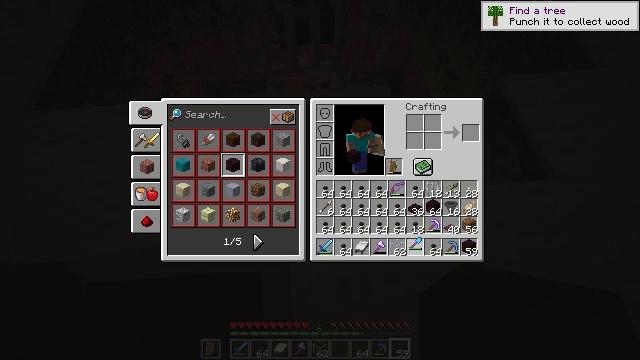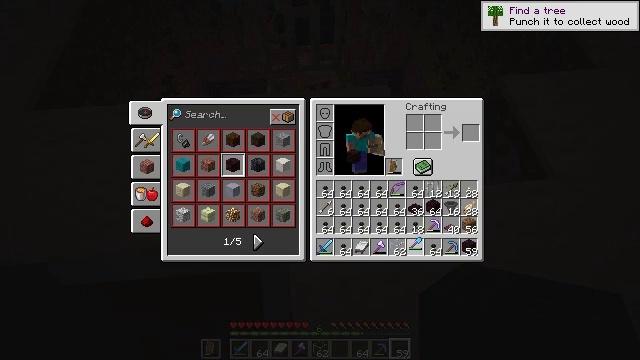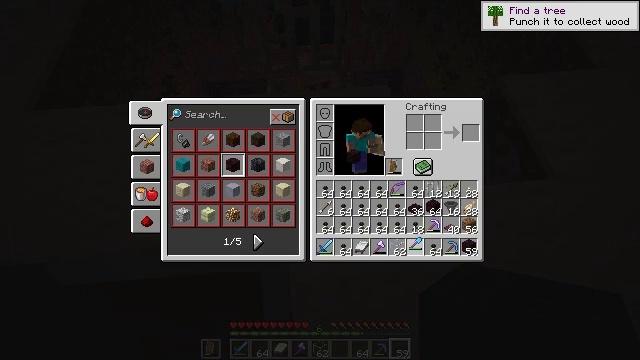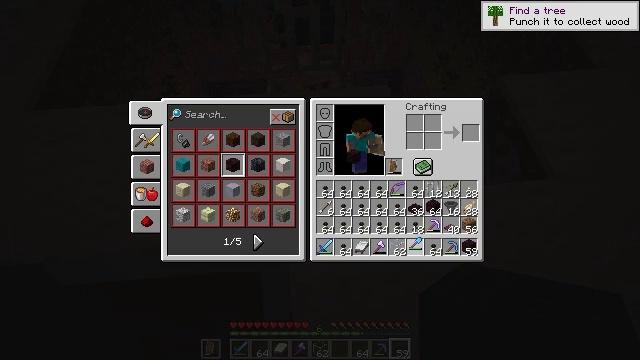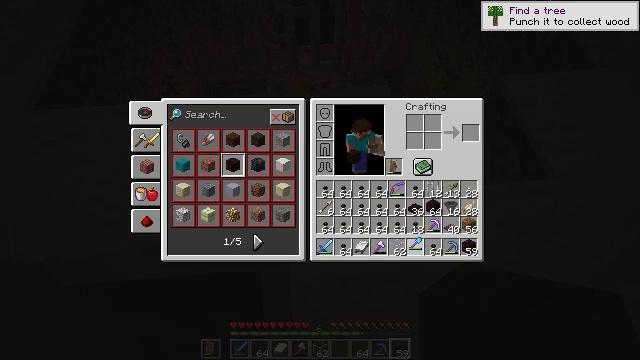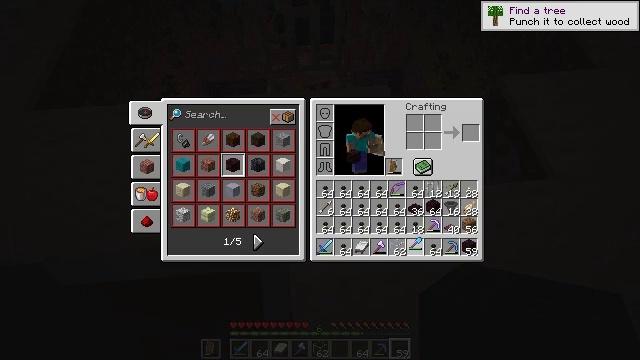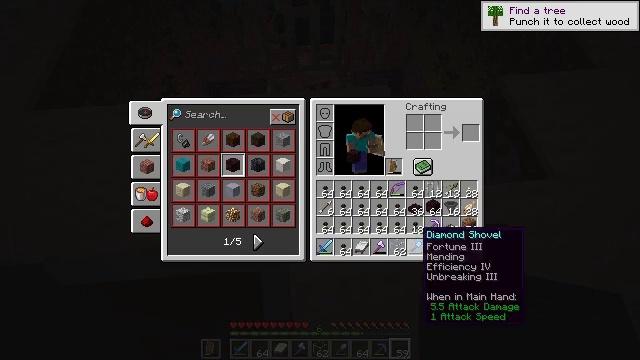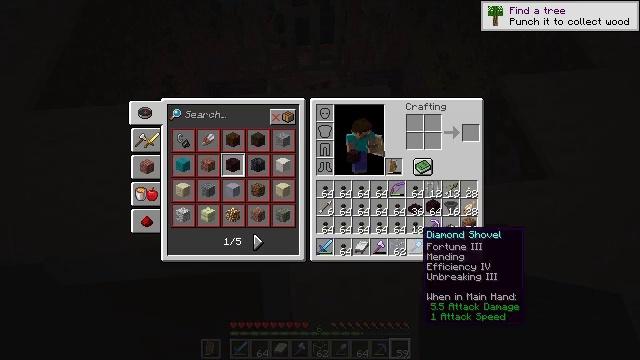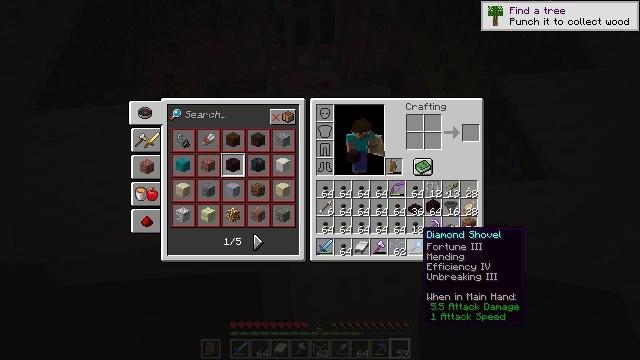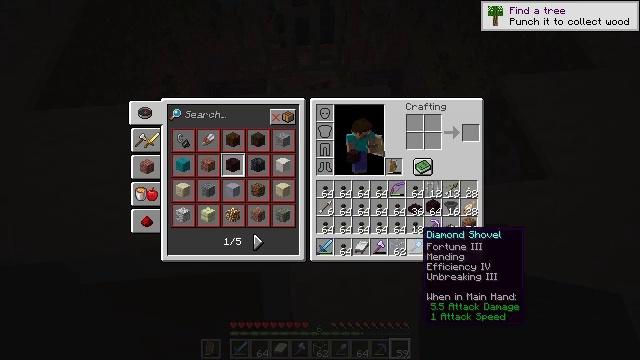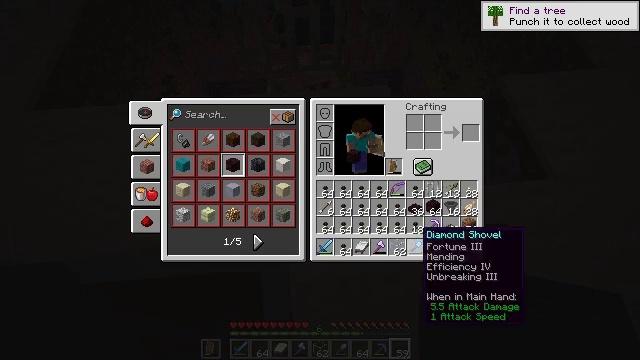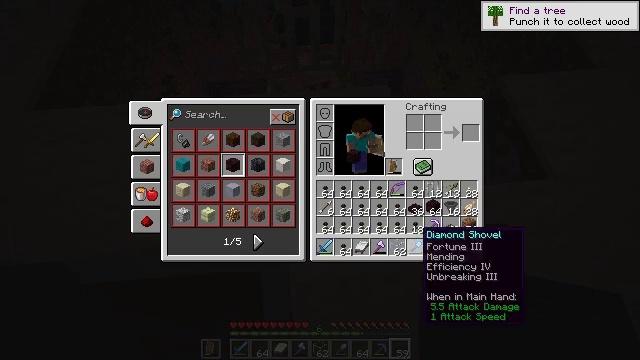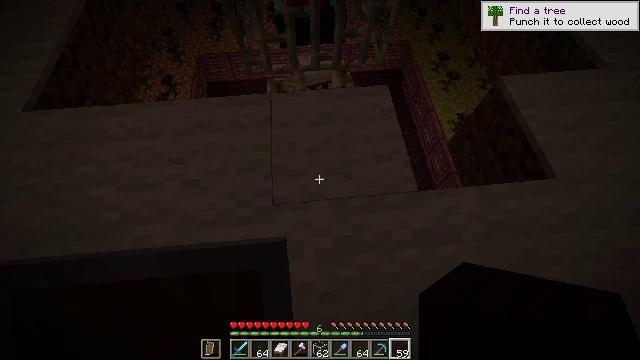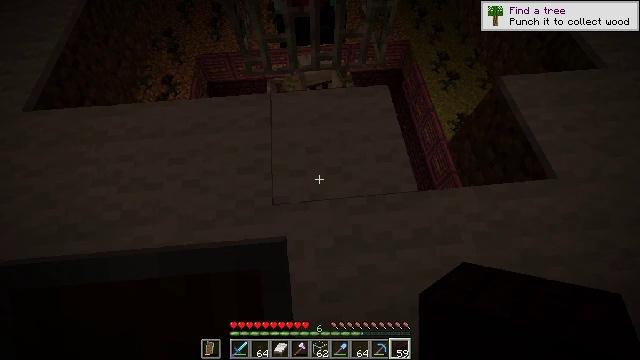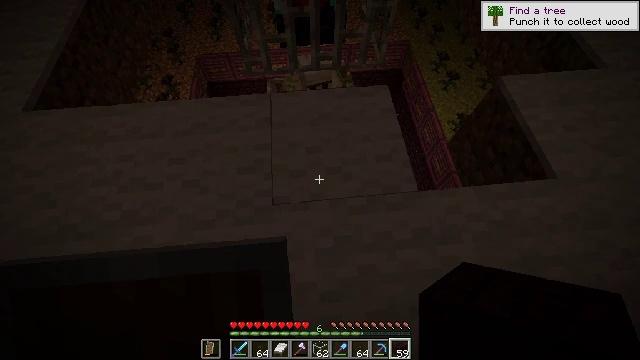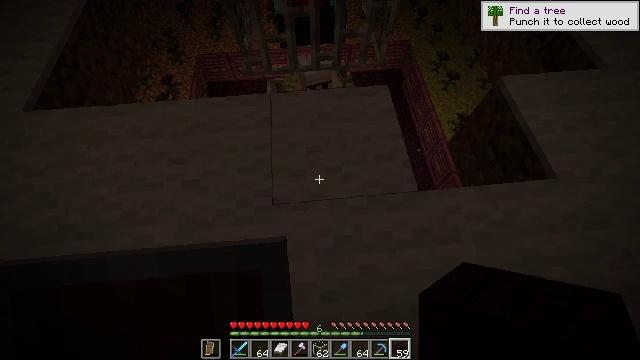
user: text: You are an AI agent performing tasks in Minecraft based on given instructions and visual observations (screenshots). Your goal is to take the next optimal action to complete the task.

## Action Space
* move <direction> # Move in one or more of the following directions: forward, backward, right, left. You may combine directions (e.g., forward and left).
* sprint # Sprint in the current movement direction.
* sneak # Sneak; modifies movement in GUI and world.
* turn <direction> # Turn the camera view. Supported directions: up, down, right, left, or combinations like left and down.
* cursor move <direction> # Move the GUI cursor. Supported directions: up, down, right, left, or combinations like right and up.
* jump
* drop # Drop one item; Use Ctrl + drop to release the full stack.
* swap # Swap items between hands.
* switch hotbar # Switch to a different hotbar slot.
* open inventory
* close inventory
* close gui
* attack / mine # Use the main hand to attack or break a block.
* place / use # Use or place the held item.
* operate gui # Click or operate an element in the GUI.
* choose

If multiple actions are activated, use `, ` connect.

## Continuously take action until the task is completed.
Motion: motion action
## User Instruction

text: Remove the white carpet from the floor.
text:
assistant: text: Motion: no_op
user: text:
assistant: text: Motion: no_op
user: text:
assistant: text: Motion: operate gui
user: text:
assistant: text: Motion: operate gui
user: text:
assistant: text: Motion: operate gui
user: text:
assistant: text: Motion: no_op
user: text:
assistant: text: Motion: no_op
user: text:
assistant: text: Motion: no_op
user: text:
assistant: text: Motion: no_op
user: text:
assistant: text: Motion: no_op
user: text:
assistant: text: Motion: no_op
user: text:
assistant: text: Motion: close inventory
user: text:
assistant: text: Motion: close inventory
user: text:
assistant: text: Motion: close inventory
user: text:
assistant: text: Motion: no_op
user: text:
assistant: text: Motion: no_op
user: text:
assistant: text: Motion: no_op
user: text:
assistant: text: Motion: no_op
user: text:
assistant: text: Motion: no_op
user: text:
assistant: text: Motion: no_op
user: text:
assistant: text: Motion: no_op
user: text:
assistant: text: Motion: no_op
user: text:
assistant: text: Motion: no_op
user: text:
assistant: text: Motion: no_op
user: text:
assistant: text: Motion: no_op
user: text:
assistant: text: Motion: no_op
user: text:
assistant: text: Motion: no_op
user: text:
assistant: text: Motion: no_op
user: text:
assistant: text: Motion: no_op
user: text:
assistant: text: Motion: no_op